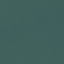
Land use / land cover class: SeaLake